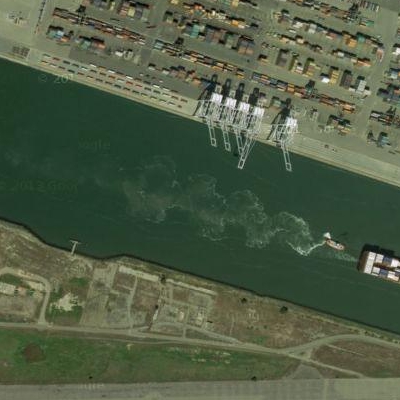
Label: dRiverLake